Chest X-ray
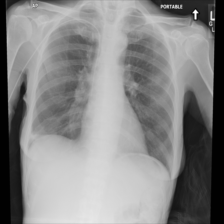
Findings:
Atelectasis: negative
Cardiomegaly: negative
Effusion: negative
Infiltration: negative
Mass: negative
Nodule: negative
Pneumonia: negative
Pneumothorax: negative
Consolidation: negative
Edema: negative
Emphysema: negative
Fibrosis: negative
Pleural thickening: negative
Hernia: negative